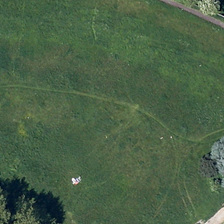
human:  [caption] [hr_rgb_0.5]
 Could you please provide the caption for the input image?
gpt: several green trees are near a piece of green meadow .

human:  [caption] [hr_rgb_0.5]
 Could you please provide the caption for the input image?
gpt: several green trees are near a piece of green meadow .

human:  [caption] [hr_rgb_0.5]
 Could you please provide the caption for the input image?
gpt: several green trees are near a piece of green meadow .

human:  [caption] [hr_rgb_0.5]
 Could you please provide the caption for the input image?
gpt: several green trees are near a piece of green meadow .

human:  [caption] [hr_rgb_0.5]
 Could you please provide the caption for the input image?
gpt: several green trees are near a piece of green meadow .